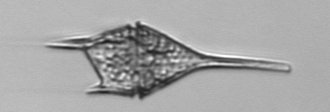
Label: Tripos_lineatus